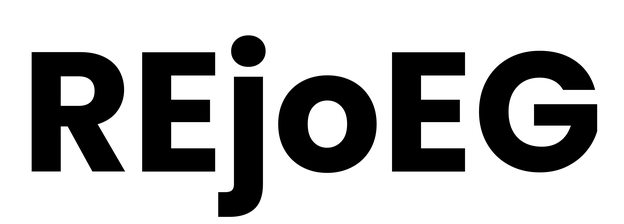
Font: Poppins-Bold